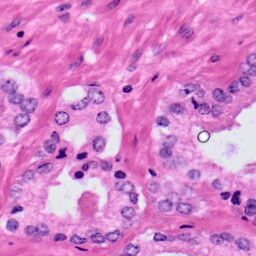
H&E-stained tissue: Prostate